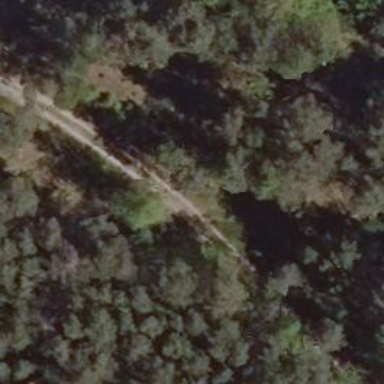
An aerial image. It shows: Sandy track with grade3 tracktype.